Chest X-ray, AP view. Patient: 58 years old, sex M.
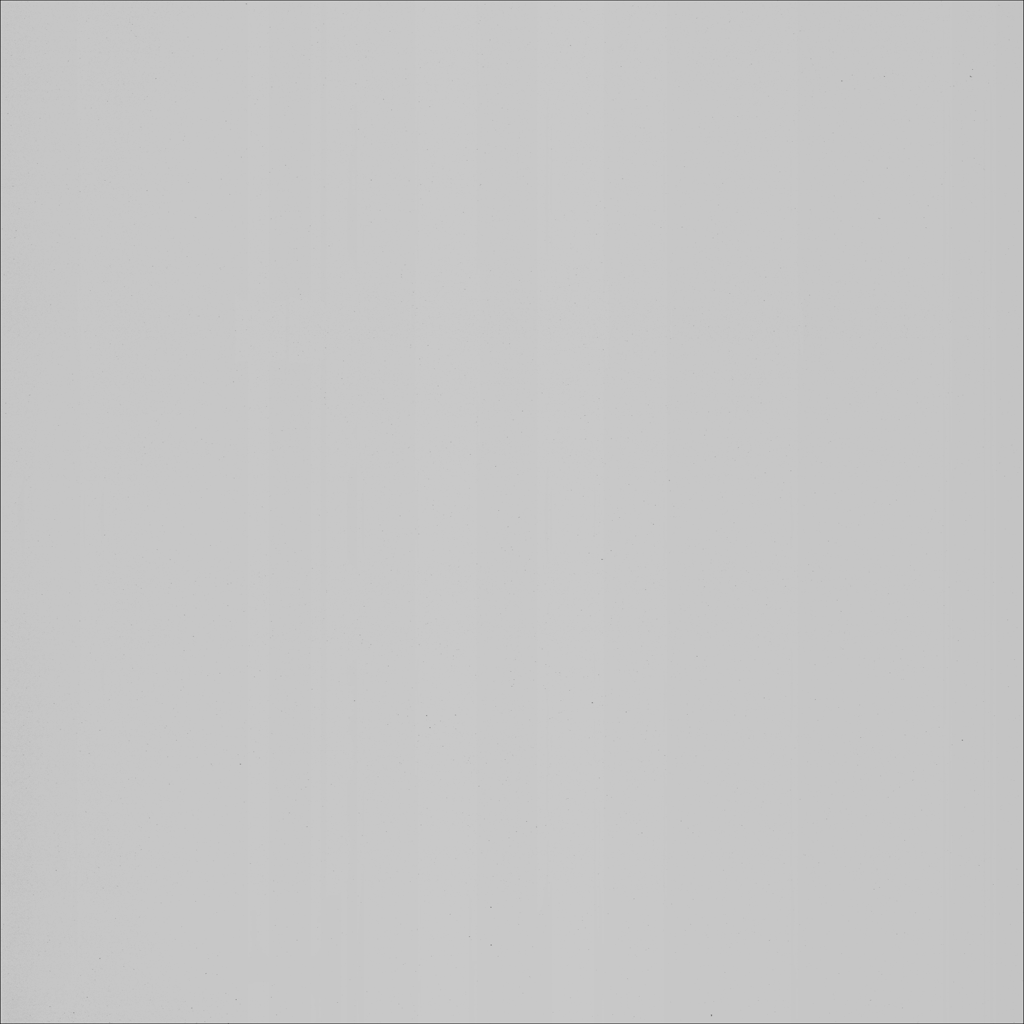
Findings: No Finding